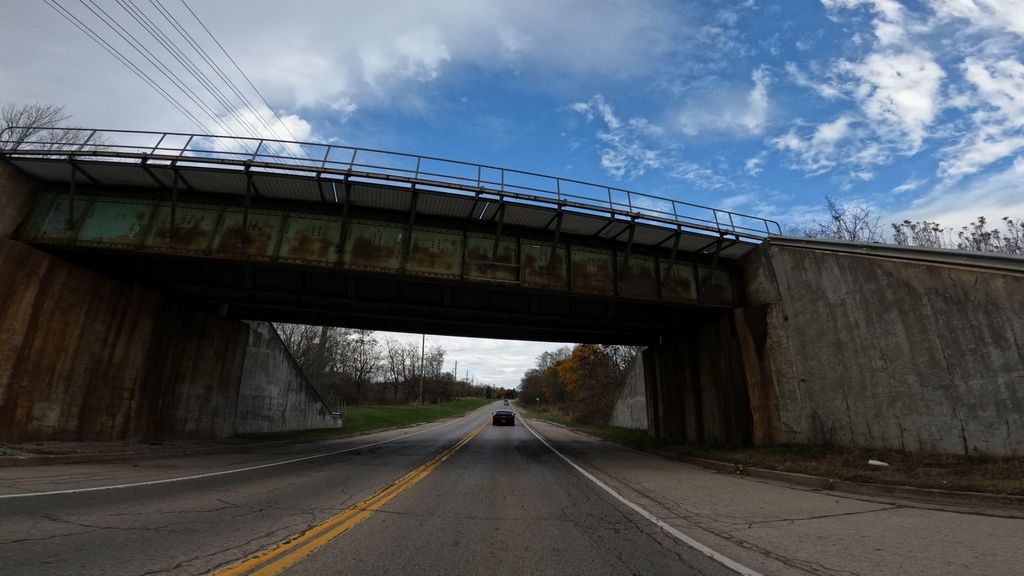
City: hamilton